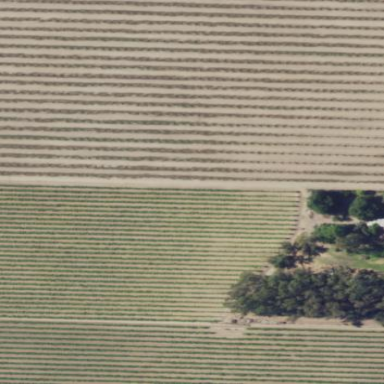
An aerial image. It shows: Vineyard.